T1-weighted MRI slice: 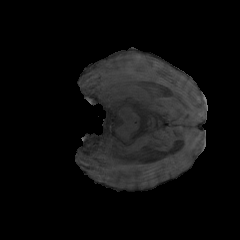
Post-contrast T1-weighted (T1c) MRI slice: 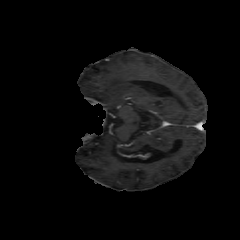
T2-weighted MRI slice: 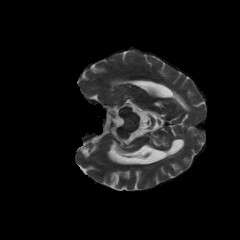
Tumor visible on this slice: yes